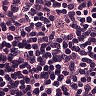
Metastatic tissue present: no